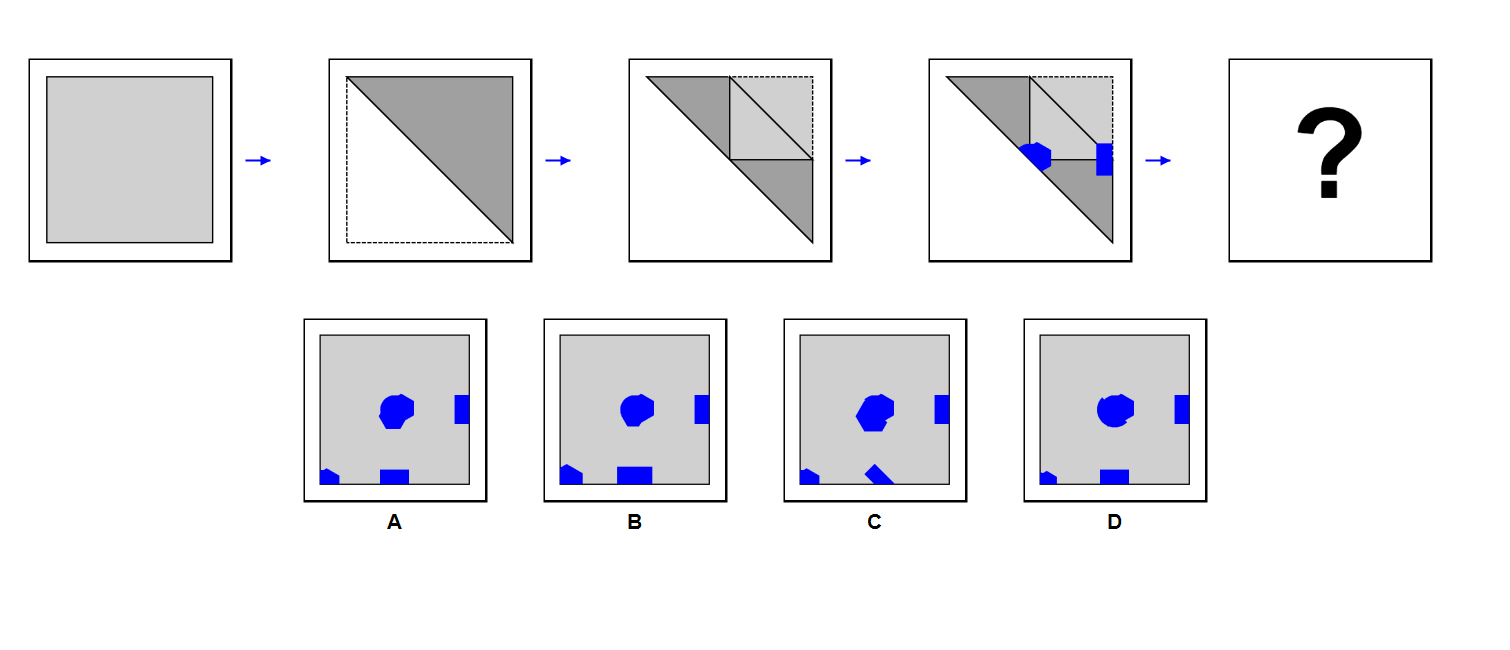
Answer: A